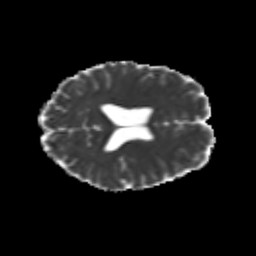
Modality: MD
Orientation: axial
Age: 25
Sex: female
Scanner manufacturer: siemens
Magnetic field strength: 3 T
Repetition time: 3.5 s
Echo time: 0.104 s